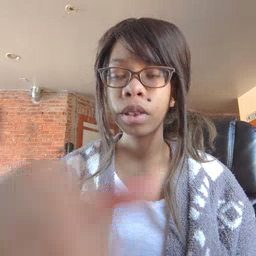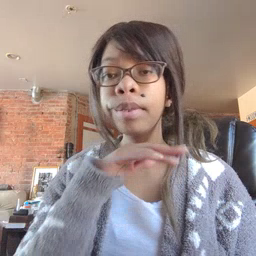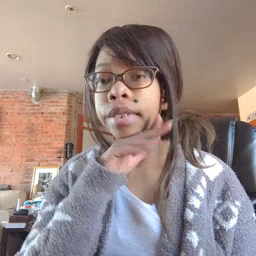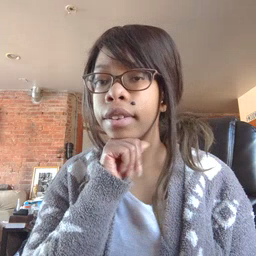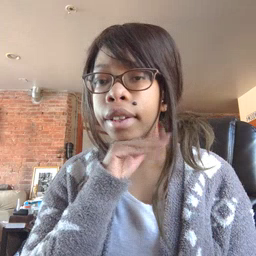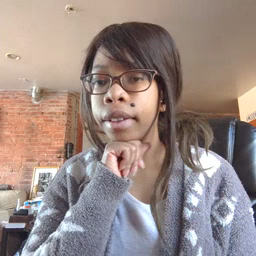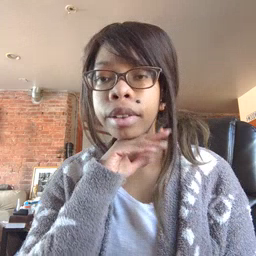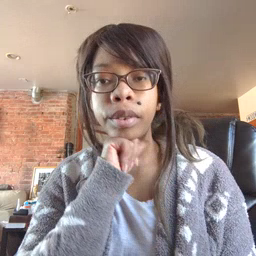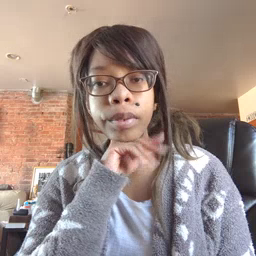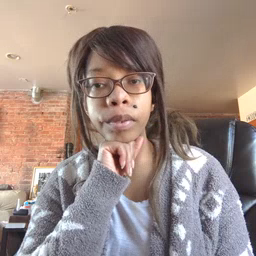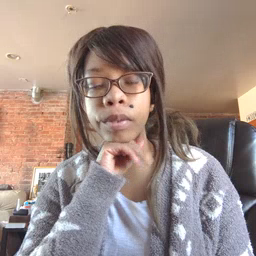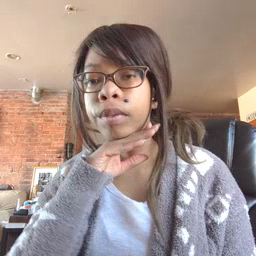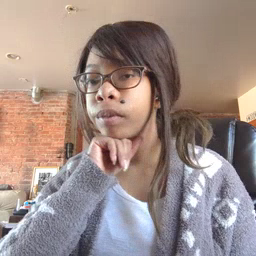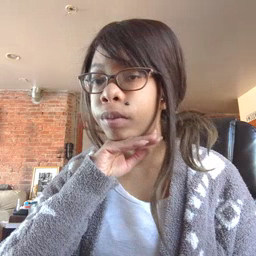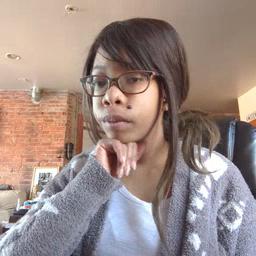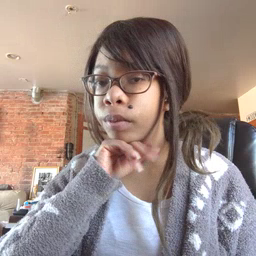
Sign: pig